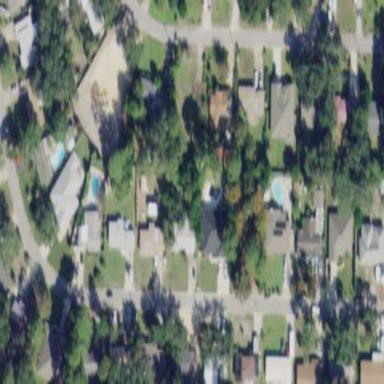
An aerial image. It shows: This residential area consists of single-family homes.